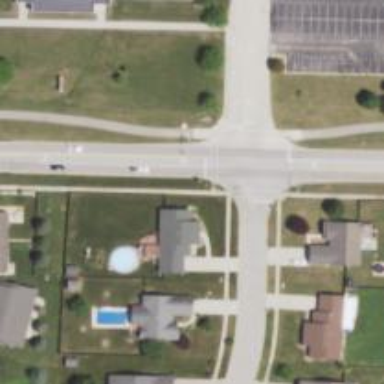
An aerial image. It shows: Stop road.